Interaction volume radius: 10 \u00c5
Interaction volume height: 10 \u00c5
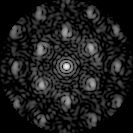
Disorder parameter: 0.4476